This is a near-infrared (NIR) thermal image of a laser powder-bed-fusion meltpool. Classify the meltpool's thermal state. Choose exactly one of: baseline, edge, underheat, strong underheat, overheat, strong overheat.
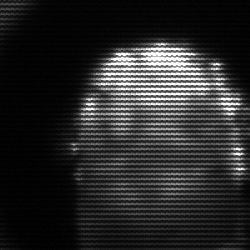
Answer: baseline